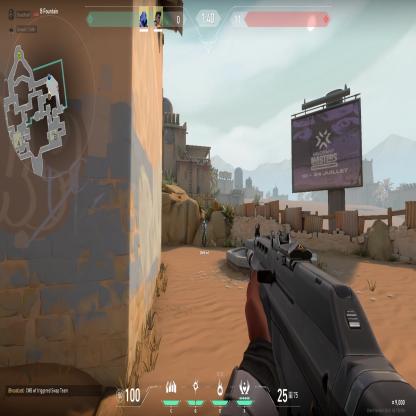
Label: teammate